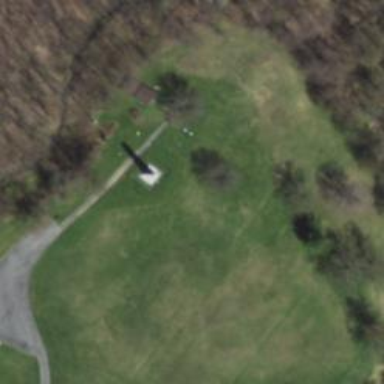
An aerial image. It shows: Historic monument.